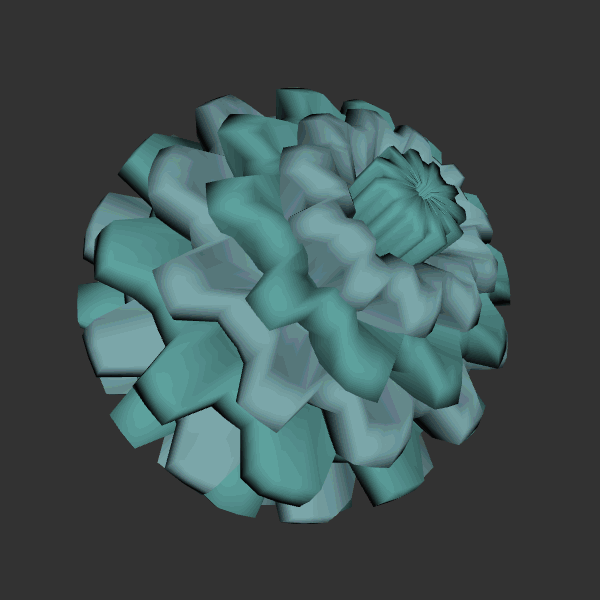
Background: dark